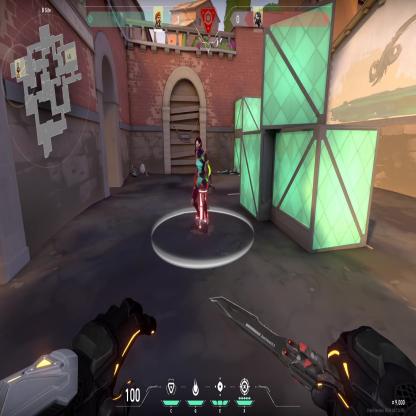
Label: planted spike ; enemy